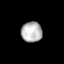
Tissue: lung
Cell type: Epithelial cells
Senescence score: 0.2105
Nuclear area (px): 413
Mean DAPI intensity: 184.835